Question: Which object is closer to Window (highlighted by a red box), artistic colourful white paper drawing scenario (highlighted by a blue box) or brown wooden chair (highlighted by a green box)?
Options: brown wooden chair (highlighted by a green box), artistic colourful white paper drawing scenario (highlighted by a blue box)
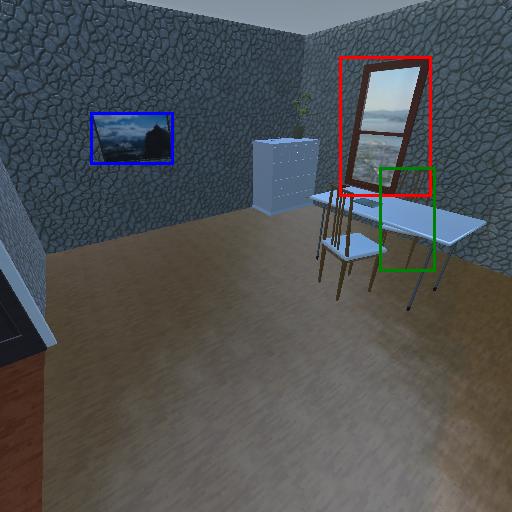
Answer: brown wooden chair (highlighted by a green box)